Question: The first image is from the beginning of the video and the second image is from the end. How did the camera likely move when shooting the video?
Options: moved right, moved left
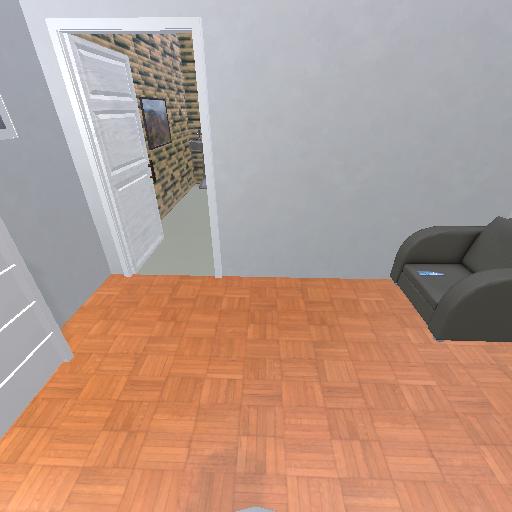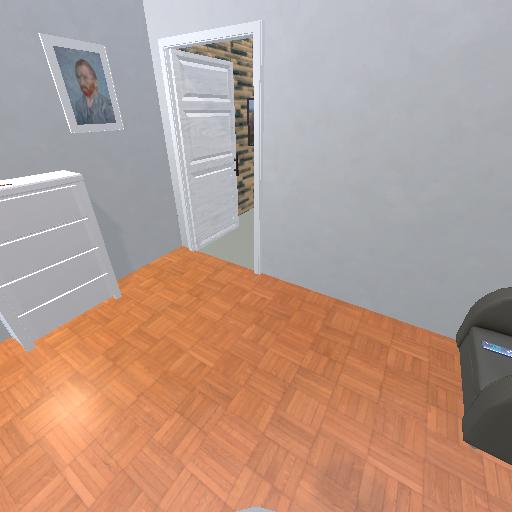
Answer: moved right